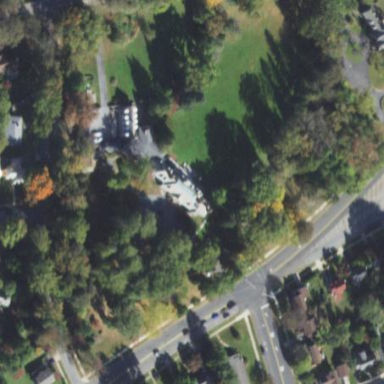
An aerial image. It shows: Victorian-style building that serves as nursing home.